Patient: sex M, age 78
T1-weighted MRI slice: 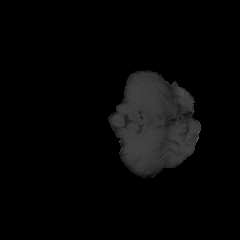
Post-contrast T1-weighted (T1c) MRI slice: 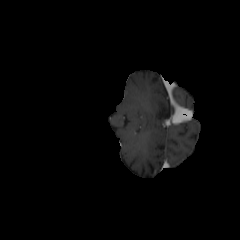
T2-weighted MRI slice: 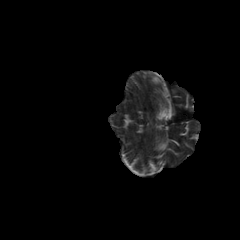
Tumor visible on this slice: no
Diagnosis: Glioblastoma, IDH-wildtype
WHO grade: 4